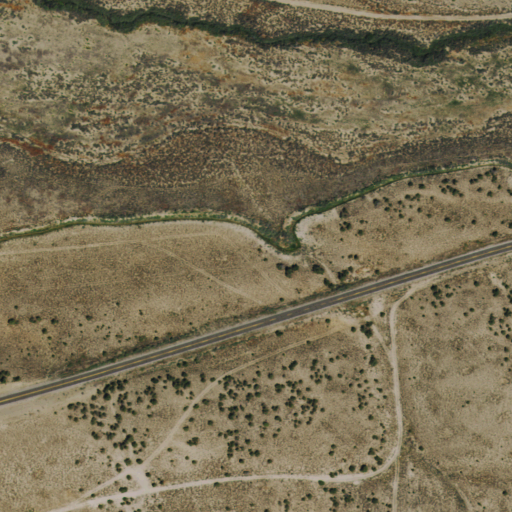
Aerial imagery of plain(s) in Nevada named Monitor Field containing shrub, open development, and low intensity development